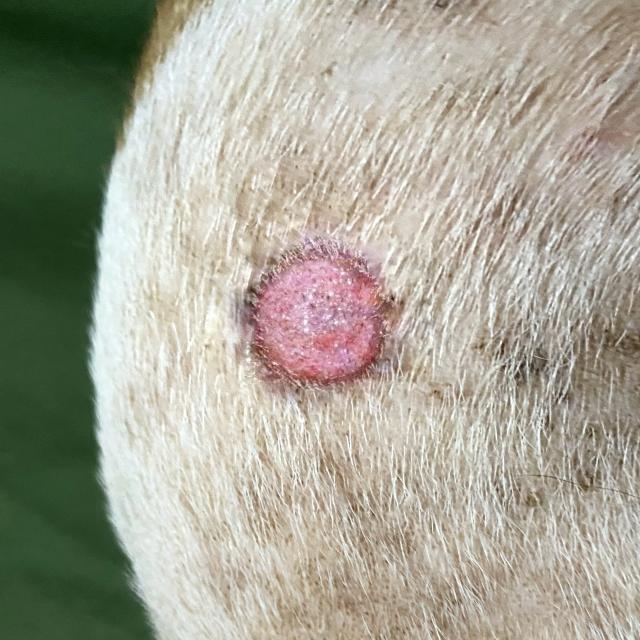
Canine ringworm (Dermatophytosis) — fungal infection caused by Microsporum or Trichophyton. Presents with circular alopecia, scaling, crusting, and broken hairs.